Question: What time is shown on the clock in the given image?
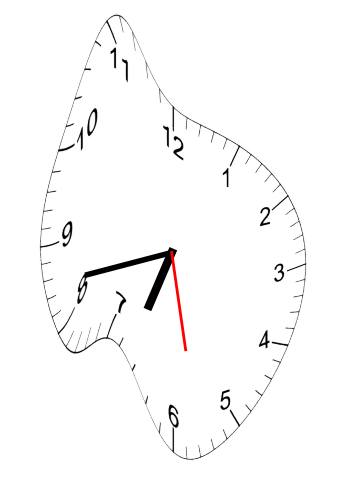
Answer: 06:42:28